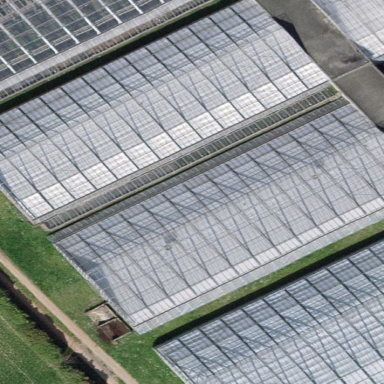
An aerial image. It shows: Greenhouse.